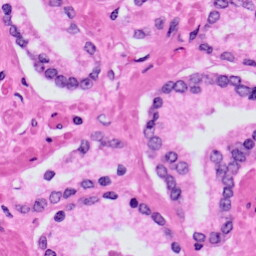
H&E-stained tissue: Prostate